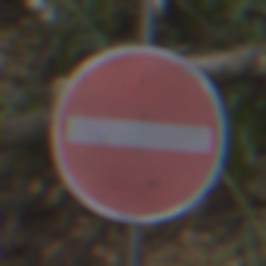
Verkehrszeichen: VerbotDerEinfahrt
Umgebung: Outdoor, Nature
Tageszeit: MorningAfternoon
Wetter: PartlyCloudy
Licht: Natural
Jahreszeit: NotSpecified
Kontrast: LowContrast